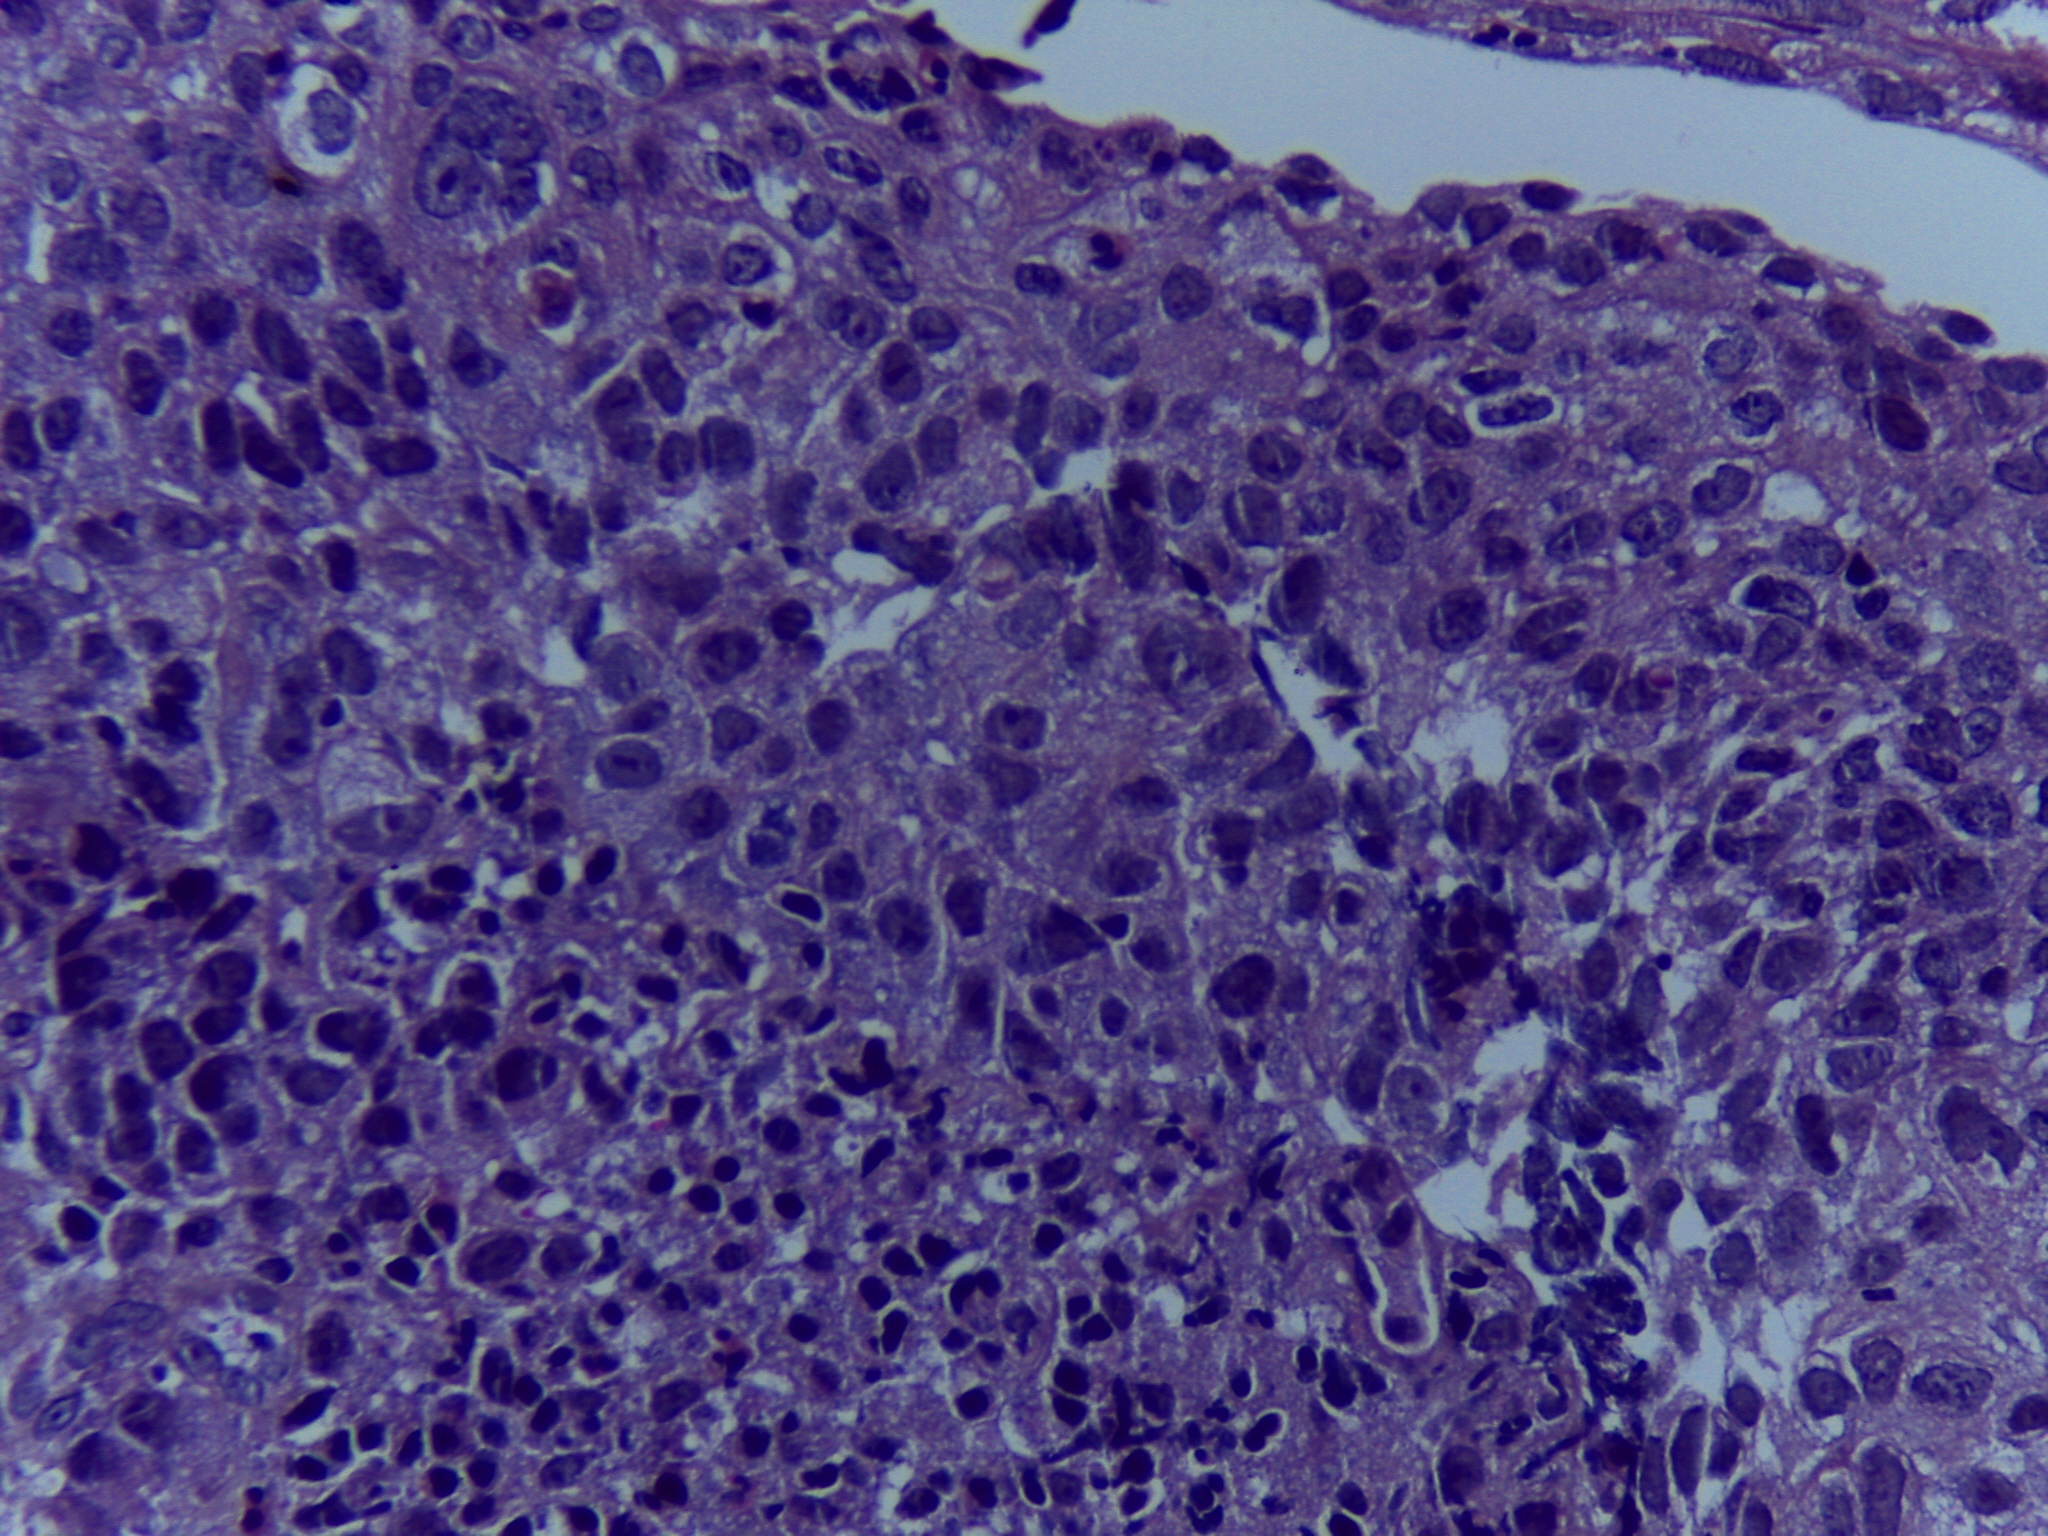
Diagnosis: OSCC